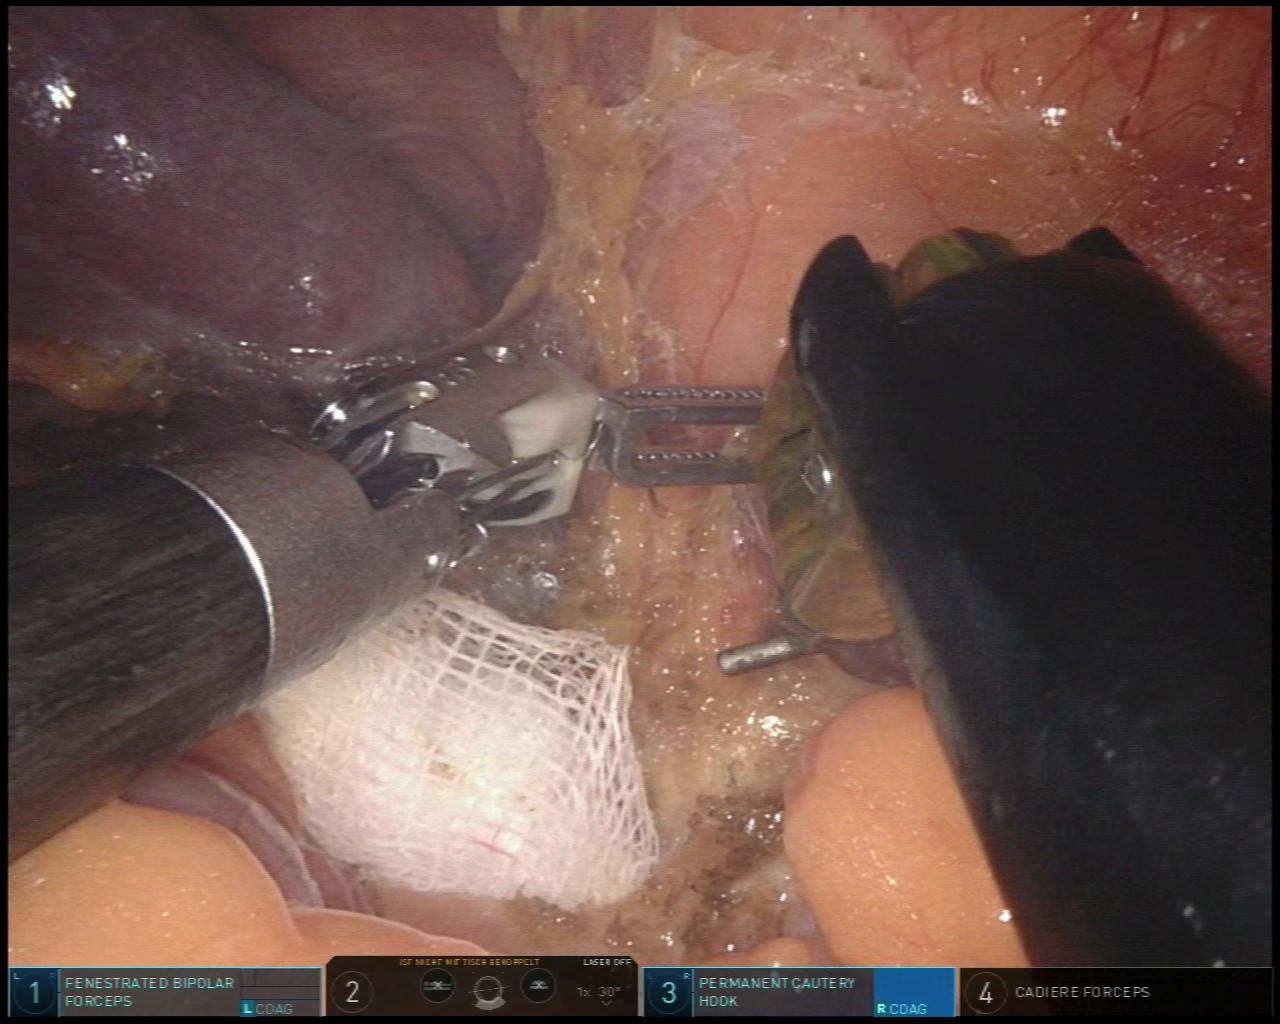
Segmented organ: spleen
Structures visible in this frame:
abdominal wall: yes
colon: yes
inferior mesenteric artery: no
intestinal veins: no
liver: no
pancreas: no
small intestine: no
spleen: yes
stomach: no
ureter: no
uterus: no
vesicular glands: no